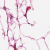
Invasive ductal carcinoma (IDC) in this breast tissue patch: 0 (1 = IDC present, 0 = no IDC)